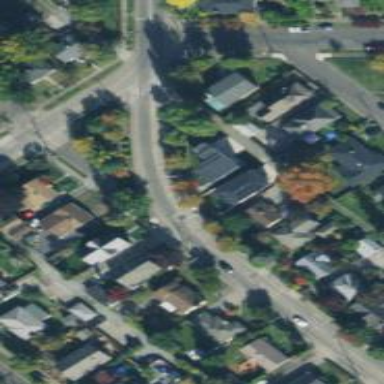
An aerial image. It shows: Alley classified as service road.